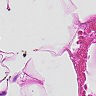
Metastatic tissue present: no